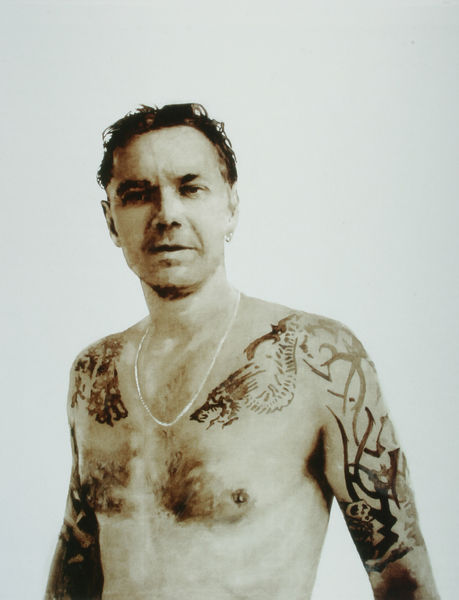
Titel: Winni
Künstler: Florian Süssmayr
Standort: München
Institution: Galerie Rüdiger Schöttle
Schlagwörter: mann, nackt, weiß, mund, ohrring, raum, schwarz, zimmer, malerei, arm, arme, augen, gesicht, mensch, innenraum, porträt, auge, haare, ohrringe, scheitel, kette, sepia, muskeln, foto, fotografie, schwarz weiss, umbra, nippel, tattoo, tatoo, brustbehaarung, brusthaare, tatoos, tätowierung, tätowierungen